Field crop: maize
Growth stage: 2
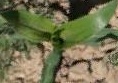
Species: maize